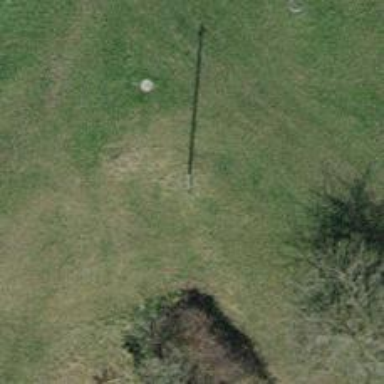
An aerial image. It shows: Straight power pole.